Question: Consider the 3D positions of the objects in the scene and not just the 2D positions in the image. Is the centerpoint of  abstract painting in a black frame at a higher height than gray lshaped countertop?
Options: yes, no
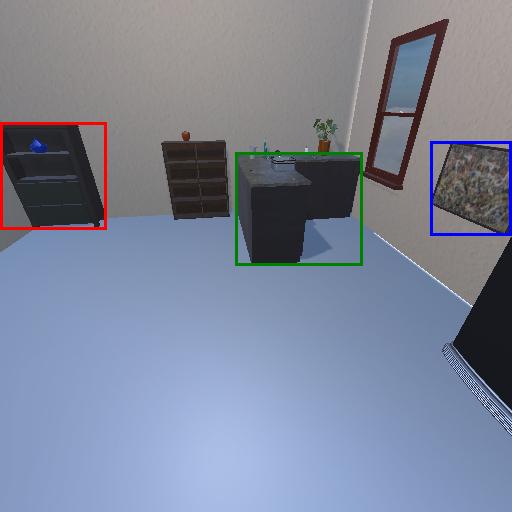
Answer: yes